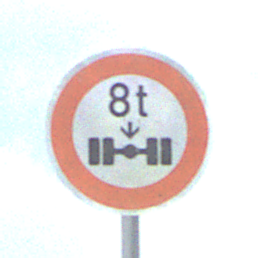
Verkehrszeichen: TatsaechlicheAchslast
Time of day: MorningAfternoon
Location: Outdoor (Nature)
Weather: PartlyCloudy
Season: NotSpecified
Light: Natural